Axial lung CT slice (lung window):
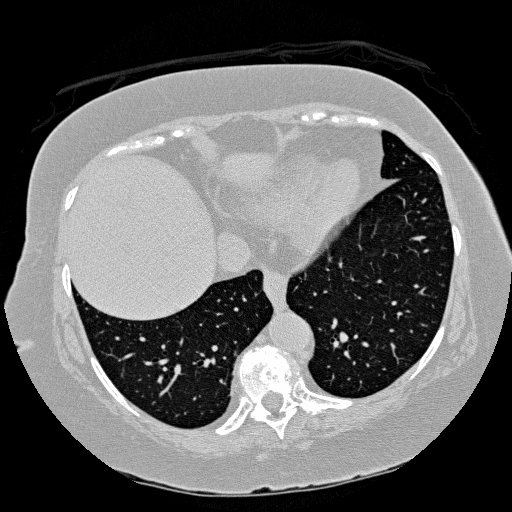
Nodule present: no